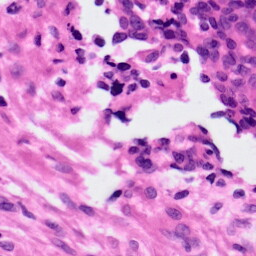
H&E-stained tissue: Ovarian